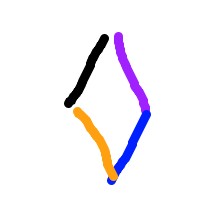
Shape: rhombus